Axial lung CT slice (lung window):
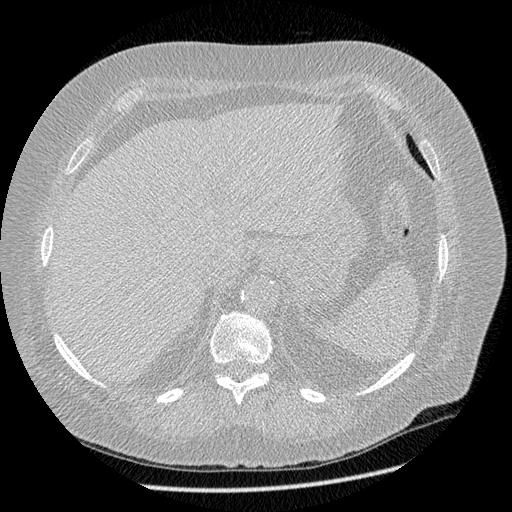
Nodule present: no